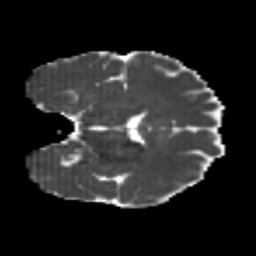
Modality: MD
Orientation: coronal
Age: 24
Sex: male
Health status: healthy
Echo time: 0.074 s